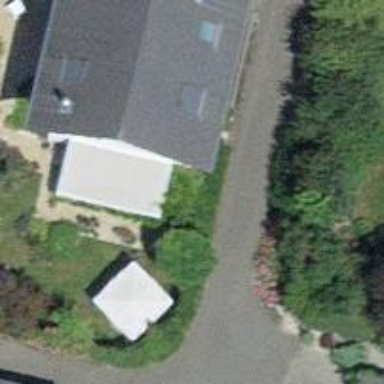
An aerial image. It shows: Building with tiled roof.